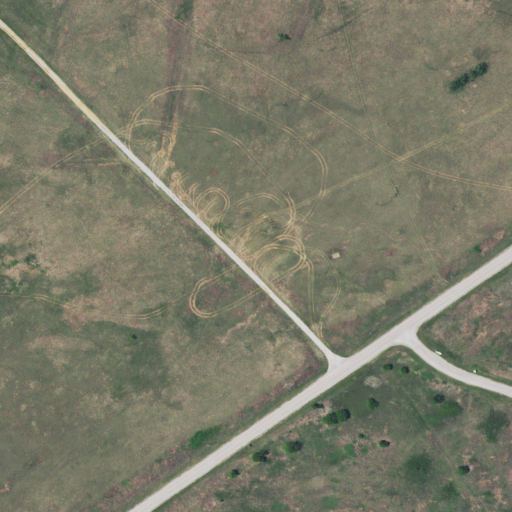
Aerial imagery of mountain in Oklahoma named Kiowa Hill containing grassland, low intensity development, medium intensity development, open development, and high intensity development